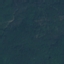
Label: Forest